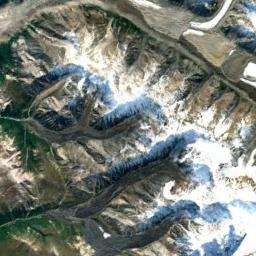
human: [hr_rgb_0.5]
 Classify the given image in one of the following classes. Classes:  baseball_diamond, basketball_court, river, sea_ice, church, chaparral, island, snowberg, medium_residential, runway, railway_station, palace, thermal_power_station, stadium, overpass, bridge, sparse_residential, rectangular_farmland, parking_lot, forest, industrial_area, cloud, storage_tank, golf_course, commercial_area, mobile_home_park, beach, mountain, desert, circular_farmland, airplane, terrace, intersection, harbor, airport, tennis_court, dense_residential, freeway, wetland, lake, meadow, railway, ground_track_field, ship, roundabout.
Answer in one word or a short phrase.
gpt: snowberg